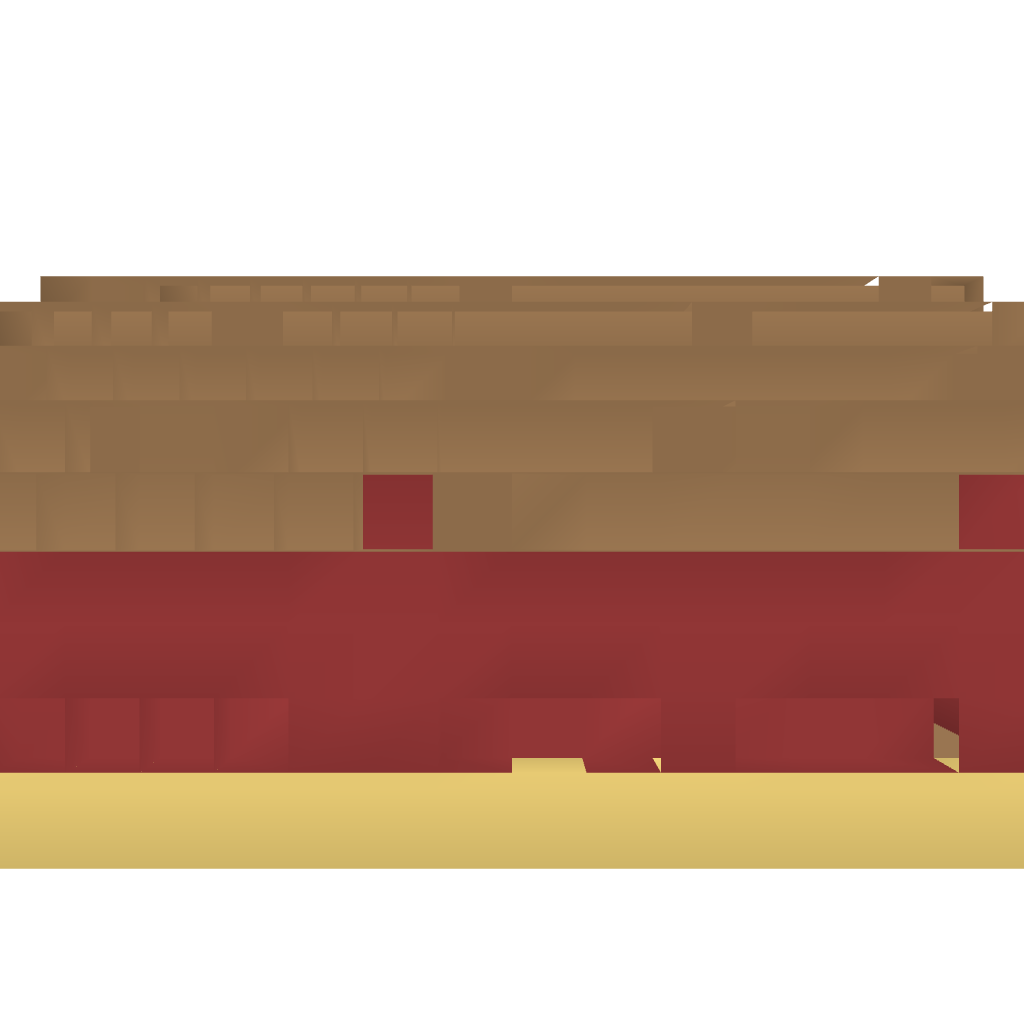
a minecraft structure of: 4-horse Stable good quality